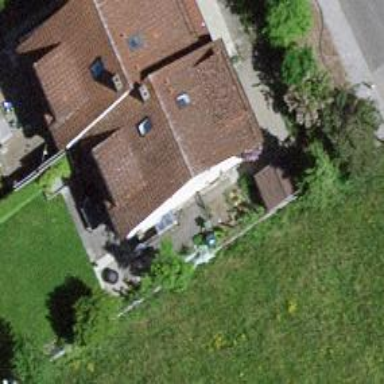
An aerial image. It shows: Semidetached house.